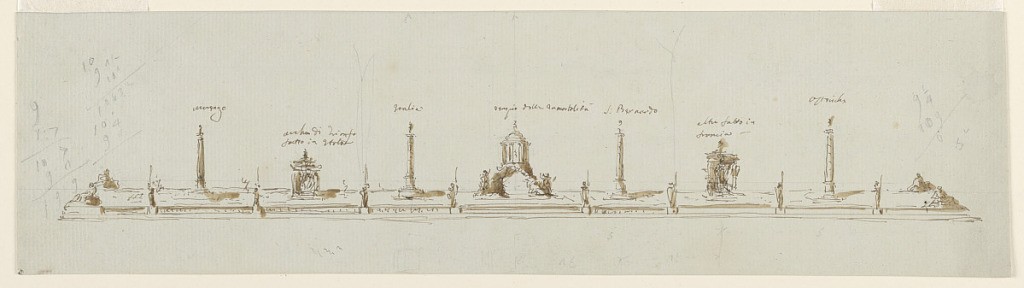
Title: Sketch, A Centerpiece or "Desser" Celebrating Napoleon's Victories
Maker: Giuseppe Barberi, Italian, 1746–1809
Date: ca. 1801–1805
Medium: Pen and brown ink, brush and brown wash, graphite on off-white laid paper
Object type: Drawing
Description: Bordered by balustrades with statues. Steps in the middles of the sides. The circular temple of Immortality, "tempio della Inmortalità" and S. Bernardo"; triumphal arches referring to the victories in Italy and France, "archo di trionfo / fatto in Italia" and "altro fatto in / francia"; monumental columns, "Margeno" and "Osteiche" (meaning Osterreich, or Austria).